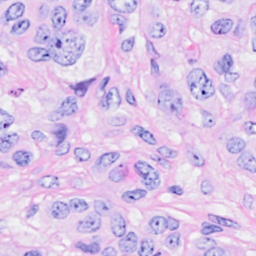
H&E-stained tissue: Breast